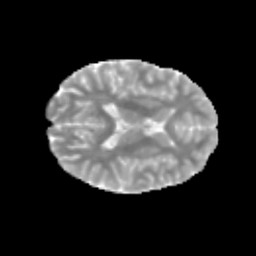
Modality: MD
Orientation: axial
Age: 13
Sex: female
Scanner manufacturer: siemens
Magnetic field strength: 3 T
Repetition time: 3.8 s
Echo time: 0.07 s